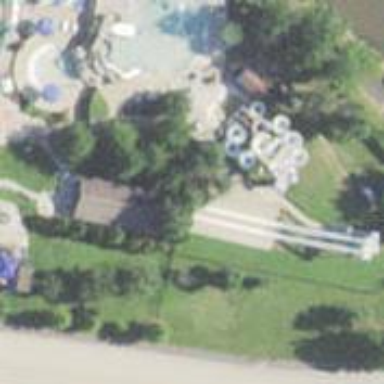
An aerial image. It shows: Water slide attraction.